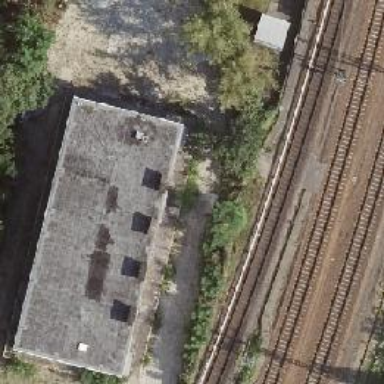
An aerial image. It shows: Electricity building with flat black roof.